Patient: sex F, age 59
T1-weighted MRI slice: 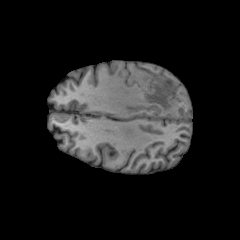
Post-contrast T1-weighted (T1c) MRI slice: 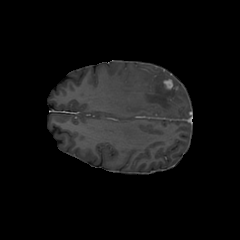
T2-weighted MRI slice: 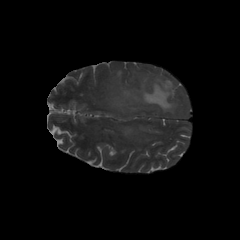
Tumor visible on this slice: yes
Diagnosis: Glioblastoma, IDH-wildtype
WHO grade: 4